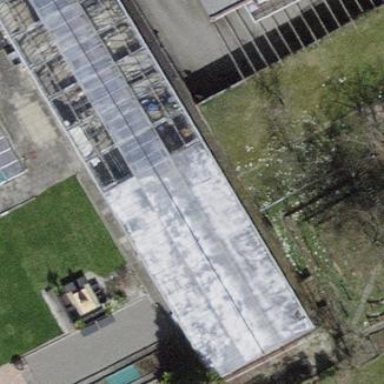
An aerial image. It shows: Greenhouse building for cultivating plants.